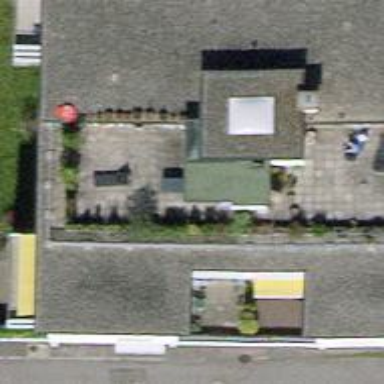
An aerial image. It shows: Block of apartments with flat grey roof.